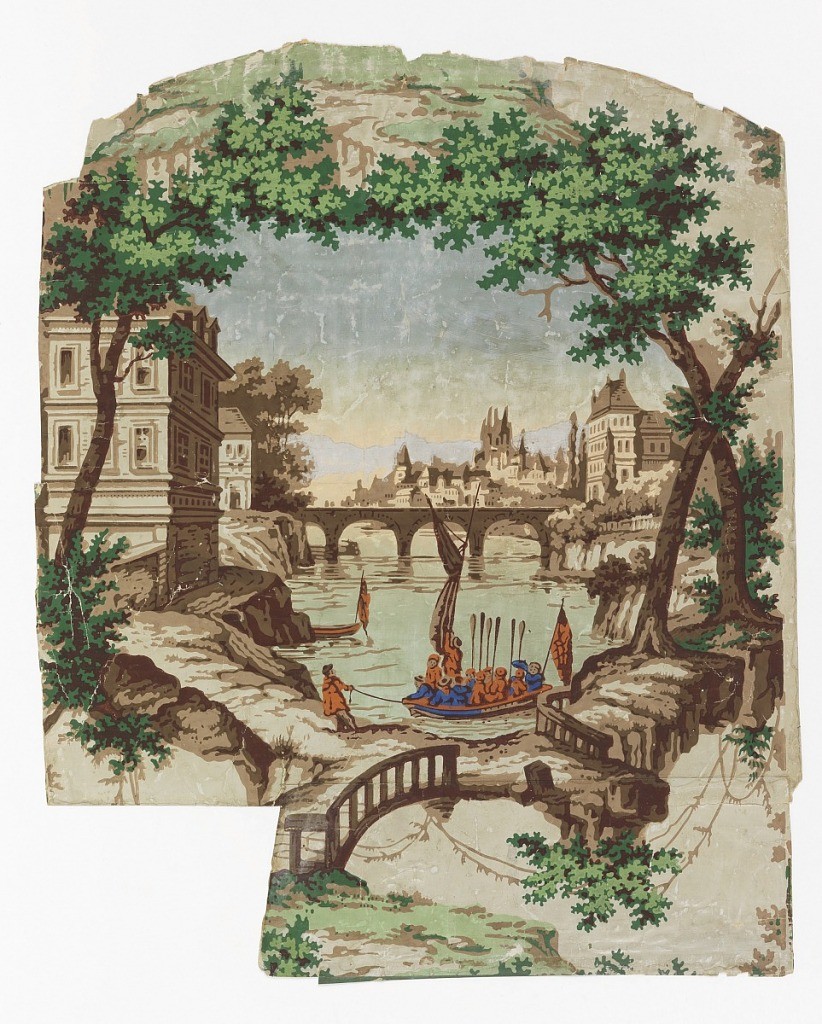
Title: Sidewall
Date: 1840s
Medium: Block-printed
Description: Front: Vertical rectangle, a full width, giving one repeat of vignetted scene in framework of trees. A lake, with bridge across middle distance and castles beyond; house in foreground, on left, and boat full of red-coated soldiers being drawn to shore.

Back: Watercolor of an interior setting. "n-w-65" is marked on back next to watercolor.